Interaction volume radius: 10 \u00c5
Interaction volume height: 25 \u00c5
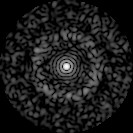
Disorder parameter: 0.8472